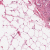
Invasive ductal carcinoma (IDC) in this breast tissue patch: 0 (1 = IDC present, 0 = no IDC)